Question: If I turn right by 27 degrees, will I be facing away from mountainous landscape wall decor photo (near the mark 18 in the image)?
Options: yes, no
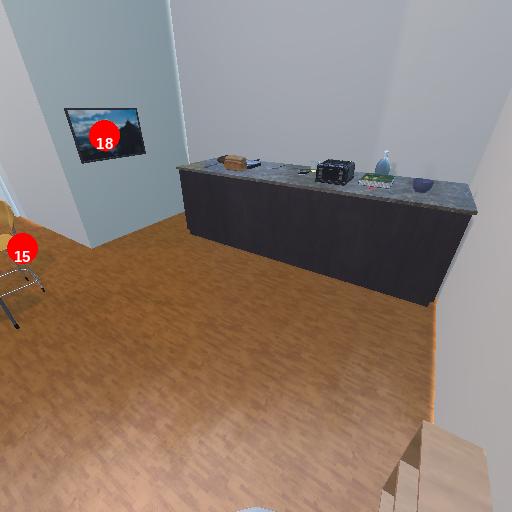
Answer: yes